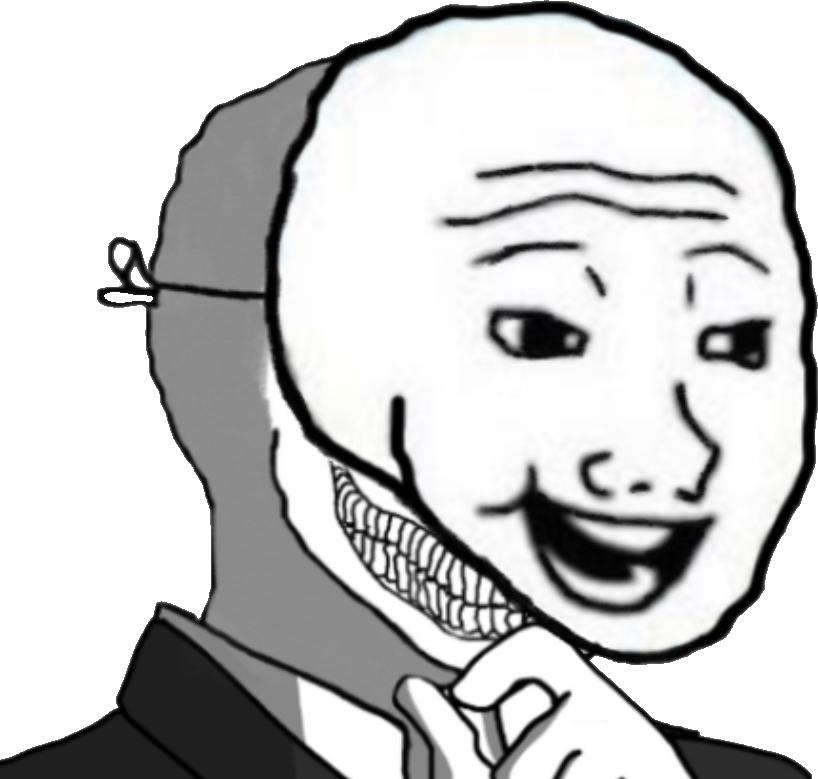
Label: 5_Oomer